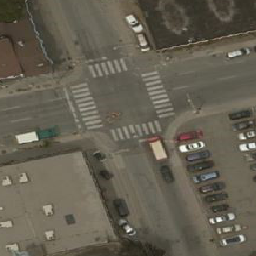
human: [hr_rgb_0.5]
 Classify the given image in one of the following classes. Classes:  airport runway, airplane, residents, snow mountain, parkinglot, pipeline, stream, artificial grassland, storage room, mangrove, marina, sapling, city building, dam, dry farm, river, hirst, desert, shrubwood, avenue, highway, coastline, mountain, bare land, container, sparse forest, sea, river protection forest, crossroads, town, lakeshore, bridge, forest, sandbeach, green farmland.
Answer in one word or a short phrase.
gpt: crossroads